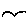
Label: bird